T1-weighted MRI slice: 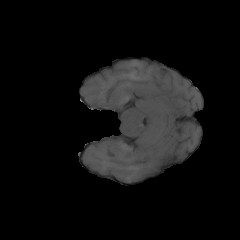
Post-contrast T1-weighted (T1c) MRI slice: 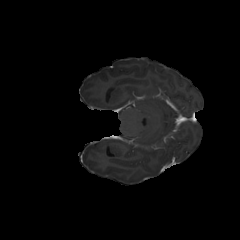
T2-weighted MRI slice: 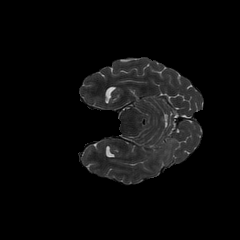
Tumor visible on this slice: yes